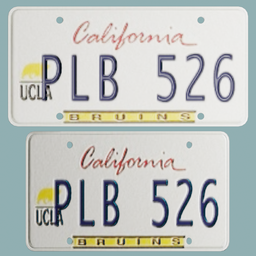
Label: mechanical